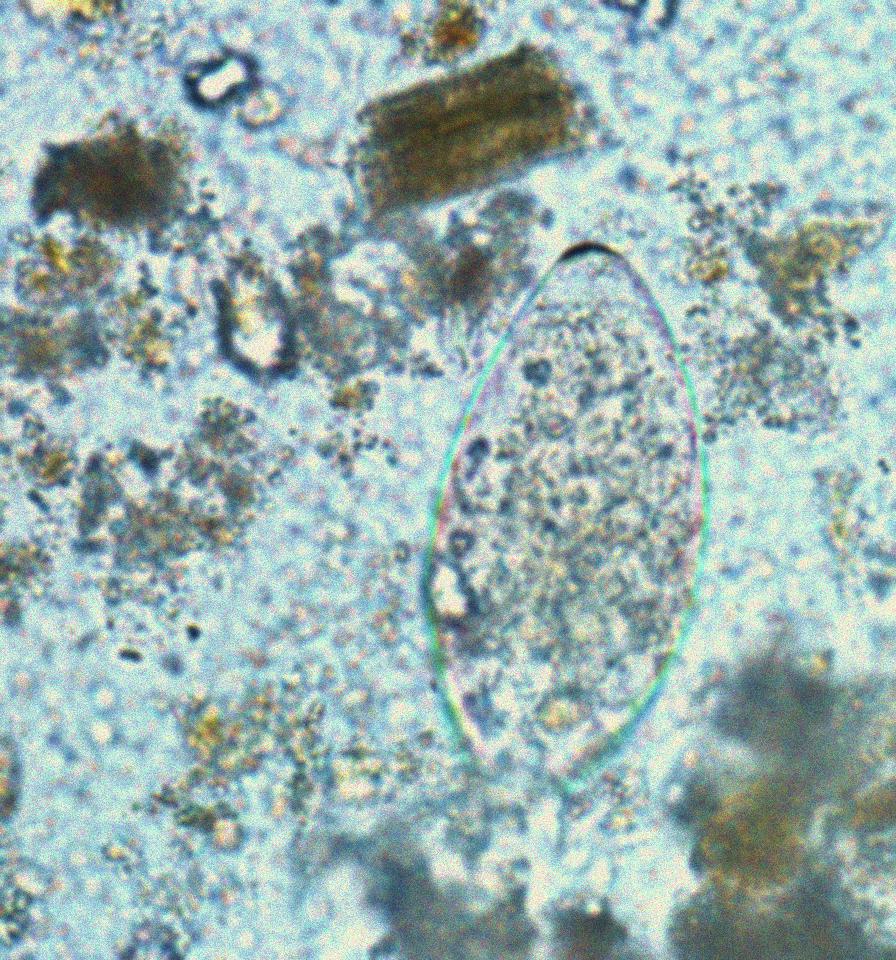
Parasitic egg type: Fasciolopsis buski